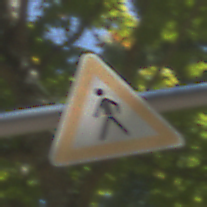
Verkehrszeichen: FussgaengerRechts
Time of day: Midday
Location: Outdoor (RoadRail)
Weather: Clear
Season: NotSpecified
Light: Natural